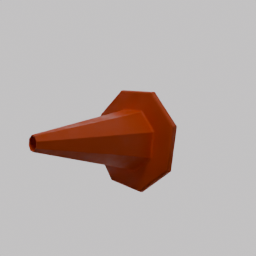
Label: tools